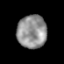
Tissue: prostate
Cell type: T cells
Senescence score: 0.3363
Nuclear area (px): 957
Mean DAPI intensity: 145.932